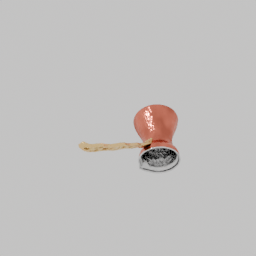
Label: tools